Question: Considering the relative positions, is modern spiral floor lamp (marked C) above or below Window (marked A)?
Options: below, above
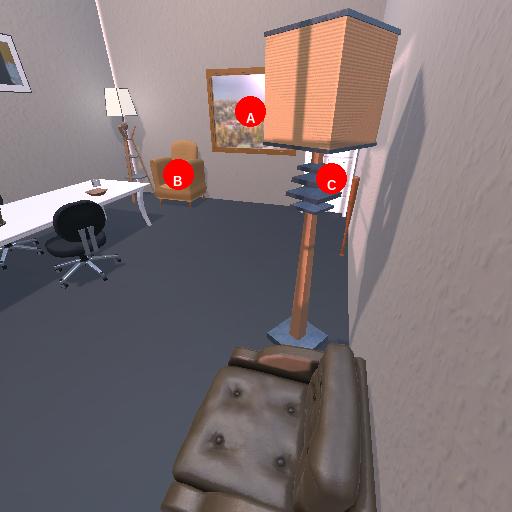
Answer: below